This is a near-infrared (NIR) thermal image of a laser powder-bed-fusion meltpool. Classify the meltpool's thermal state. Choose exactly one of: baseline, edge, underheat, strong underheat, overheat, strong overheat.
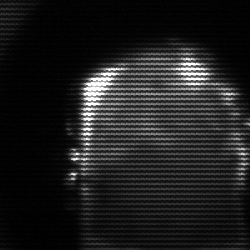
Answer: baseline